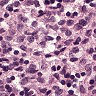
Metastatic tissue present: no